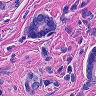
Metastatic tissue present: yes